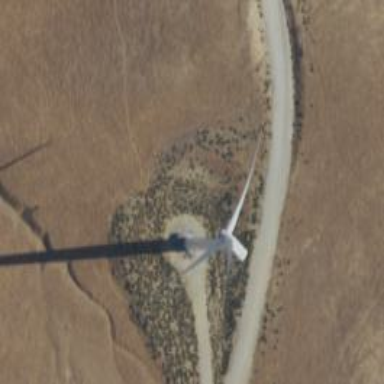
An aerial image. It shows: Wind turbine generator that utilizes wind as its source for generating electricity. It is of the horizontal axis type.